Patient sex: F
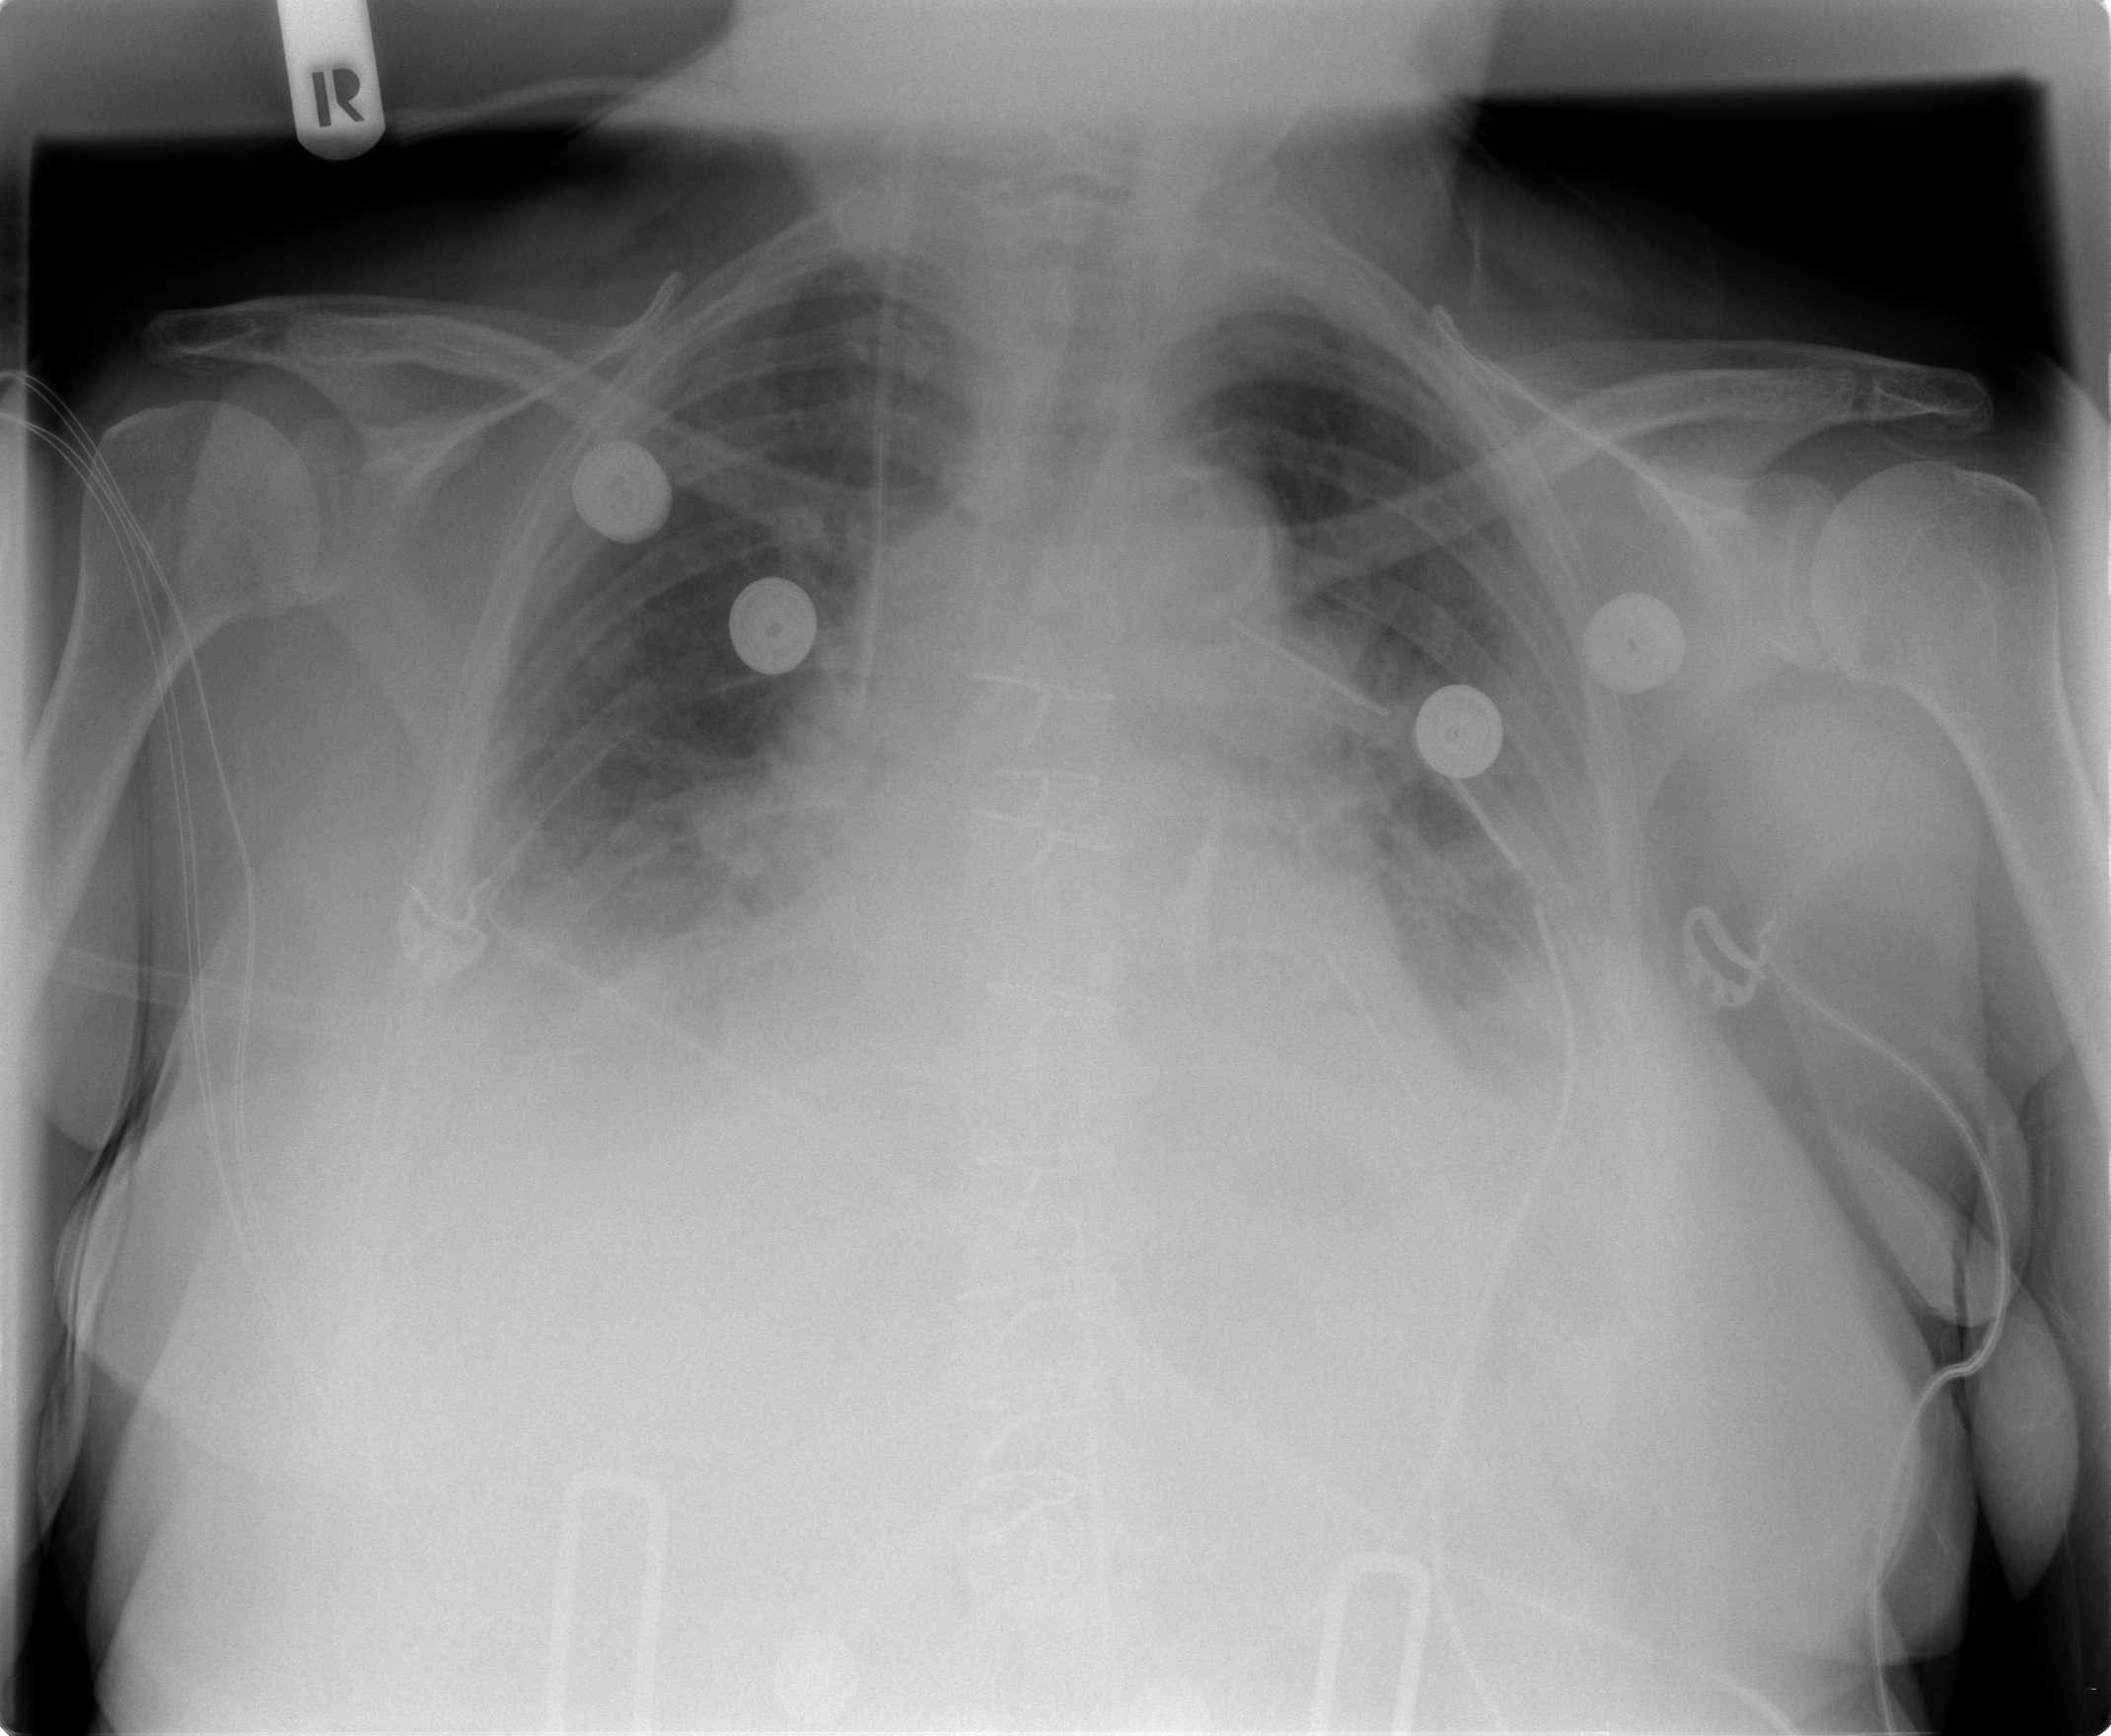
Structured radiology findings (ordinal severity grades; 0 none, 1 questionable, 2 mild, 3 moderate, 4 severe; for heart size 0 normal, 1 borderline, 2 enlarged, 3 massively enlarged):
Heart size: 0
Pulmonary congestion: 0
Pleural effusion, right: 2
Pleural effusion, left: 2
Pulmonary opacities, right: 0
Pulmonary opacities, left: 0
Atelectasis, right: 2
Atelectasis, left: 2